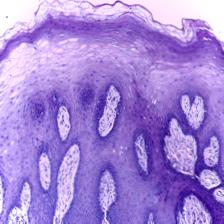
Diagnosis: Normal